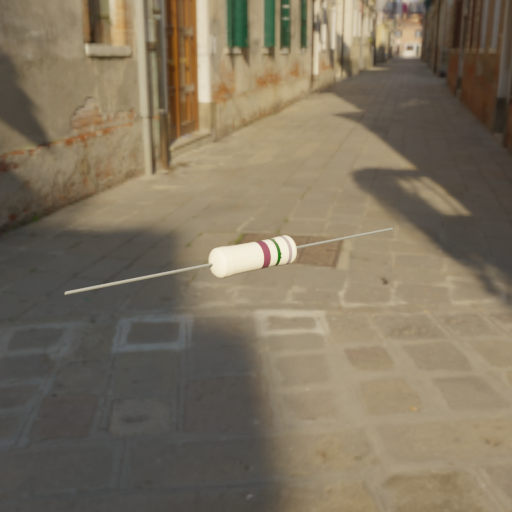
Resistor colour bands (in order): brown, black, gray